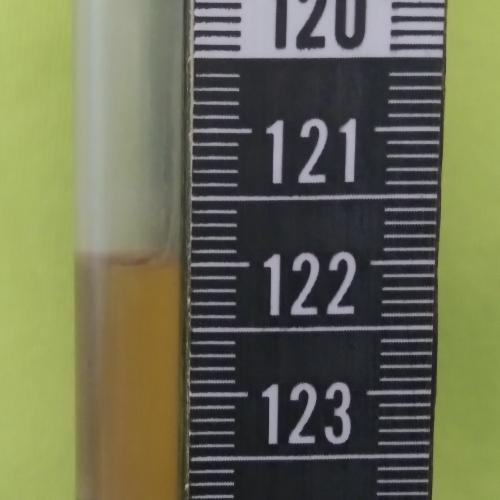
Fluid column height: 121.9 cm